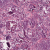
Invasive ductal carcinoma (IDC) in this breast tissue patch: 0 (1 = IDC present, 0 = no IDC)